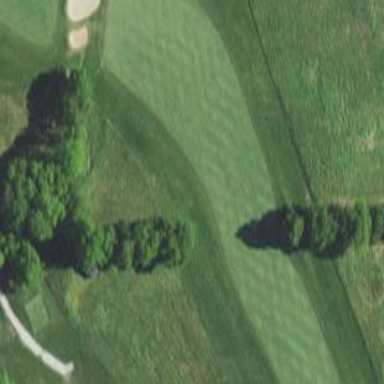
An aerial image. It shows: Golf fairway surrounded by grass.